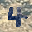
Label: 4